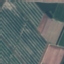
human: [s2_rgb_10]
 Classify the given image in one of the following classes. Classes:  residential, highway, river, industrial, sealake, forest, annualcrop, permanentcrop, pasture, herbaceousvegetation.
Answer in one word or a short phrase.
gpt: AnnualCrop